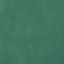
Land use / land cover: SeaLake